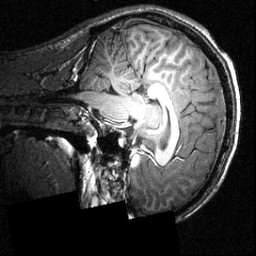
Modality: T1w
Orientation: sagittal
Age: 21
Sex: male
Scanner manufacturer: siemens
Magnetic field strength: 3.951 T
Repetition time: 1.5 s
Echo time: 0.00335 s